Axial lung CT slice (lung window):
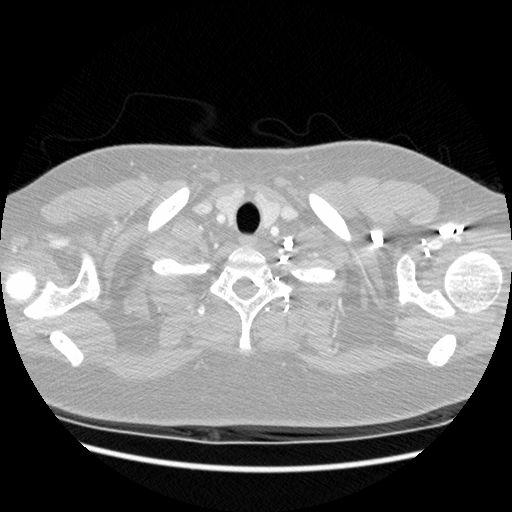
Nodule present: no